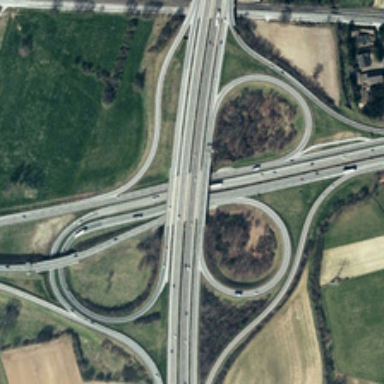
Many green trees are near a viaduct with three circles .